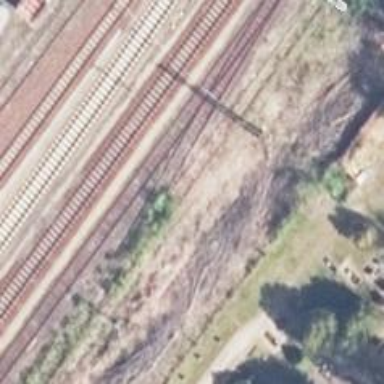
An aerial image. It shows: Abandoned railway yard.